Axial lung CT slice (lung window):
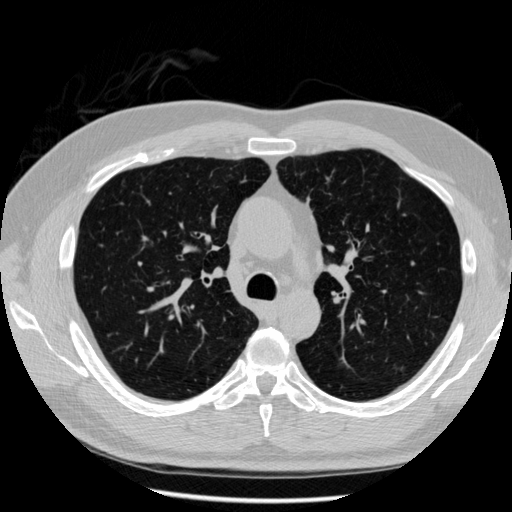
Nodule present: no